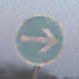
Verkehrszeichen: VorgeschriebeneFahrtrichtungHierRechts
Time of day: SunriseSunset
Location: Outdoor (Nature)
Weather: Clear
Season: NotSpecified
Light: Natural